Question: first , sorry for my english I'll do my best to explain my problem !
So , i'm trying to generate a single elimination tournament with an unlimited number of players.
for now i'm just thinking about it , i have nothing on paper , i think i will not have problem for tournament with power of two ( 2 4 8 16 32 players..) , my brain hangs on players going directly to round 2 , i don't know how to determine this number and where to place them.
eg (with 59 players)

I think there is a formula but I can't find it, I have some ideas but i think too specifically on a case, without knowing if it would work for another .
Thank you if you can help me !
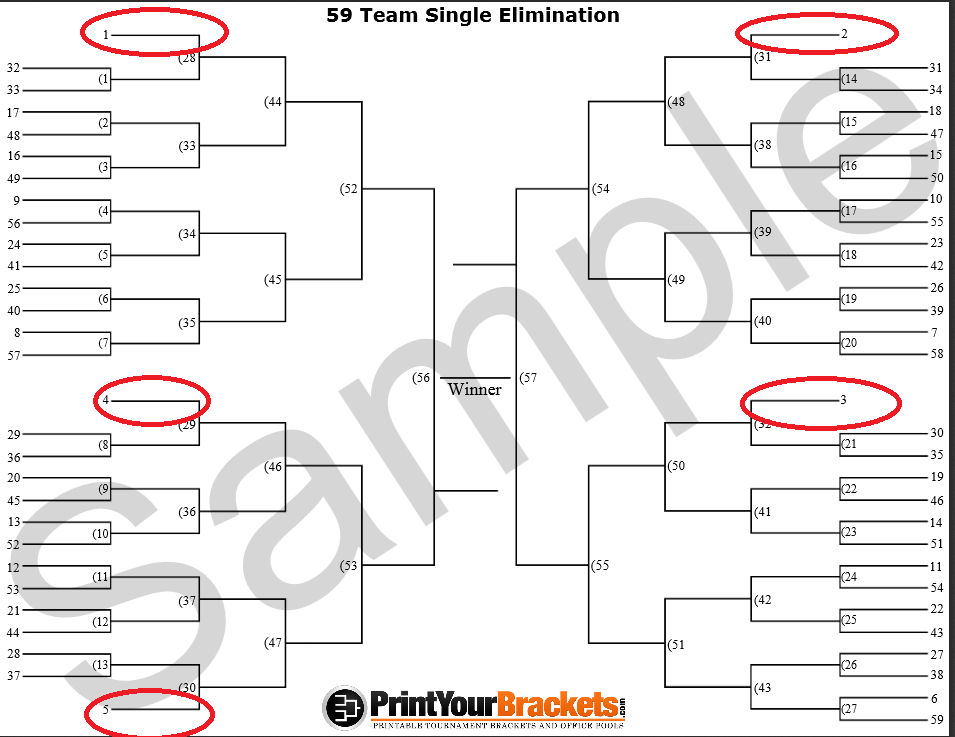
Answer: For a given number N, find the difference between it and the smallest power of 2 at least as large as N. For 59, that'll be 5 (64 - 59). Those 5 players will be added to the tournament schedule at the second round.
This algorithm allows for all the players to be part of the game when the second round begins - i.e., as early as possible. Its explanation is very simple: imagine that originally there were 2**N players - but some just didn't come to their games, so their opponents went further without a fight. )
As a sidenote, your formula should take into account that it's strongest players that should enter the game from the second round, not the weakest ones. )
---
The first step apparently is calculating the number of players that will participate in the first round. Now, let's continue that 'missing players' metaphor - let's say there were 64 players originally, so the first round should have 32 games played. But 5 players (64 - 59) didn't come for those games - so the number of real games is 27 ( 64/2 - 5 ), and the number of real participants of the first round is 54 (27 * 2).
After the first round, there'll be 27 people left in the tournament - those people will be joined by those other 5 guys, so the total number of the 2nd round players is 32. The rest is trivial, I suppose. )
Actually, this is easy to commonize. Let's say we have 'N' players, and the smallest power of 2 at least as large as 'N' is 'P'. Now...
- '(N - (P - N))''(2*N - P)'- '(N - P/2)'- - '(P - N)'
'N - P/2 + P - N => P - P/2 => P/2'
-